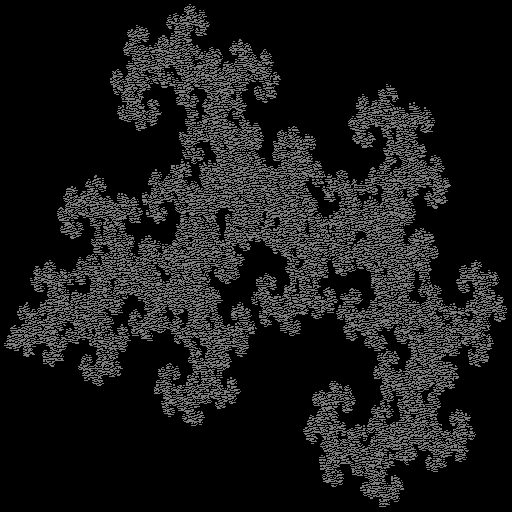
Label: a2